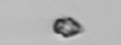
Label: Heterocapsa_rotundata